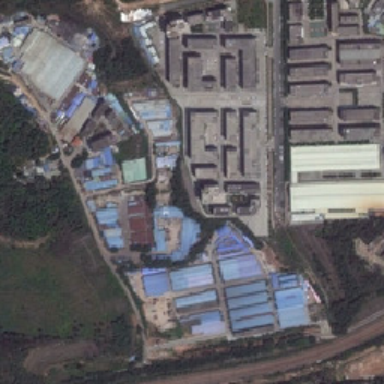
Industrial park next to green park .